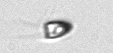
Label: Pyramimonas